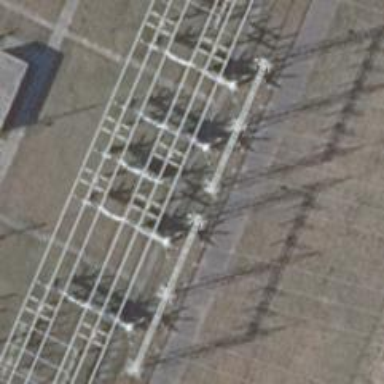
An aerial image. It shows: Power line with three cables.